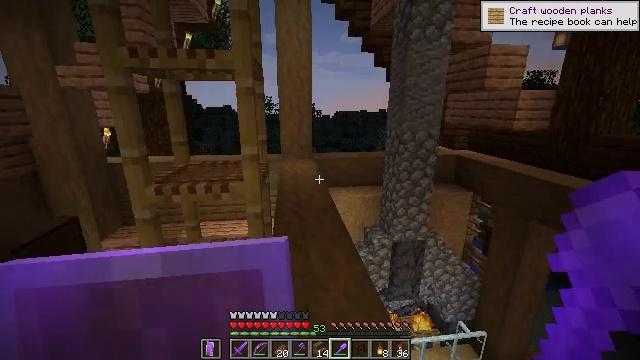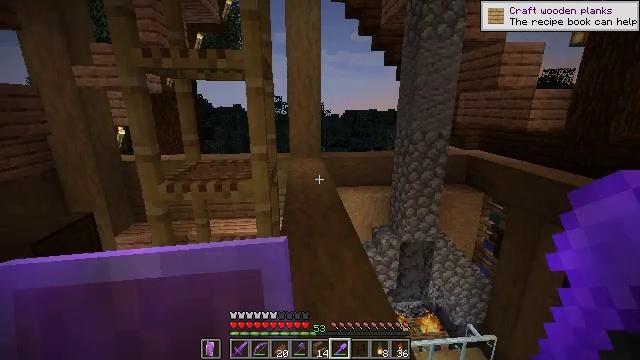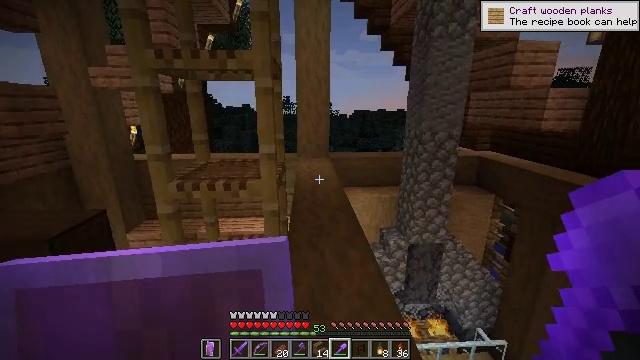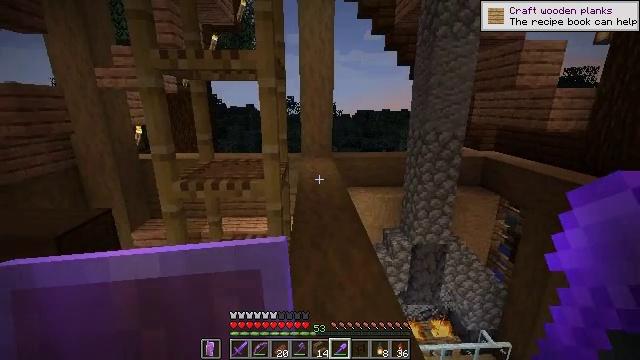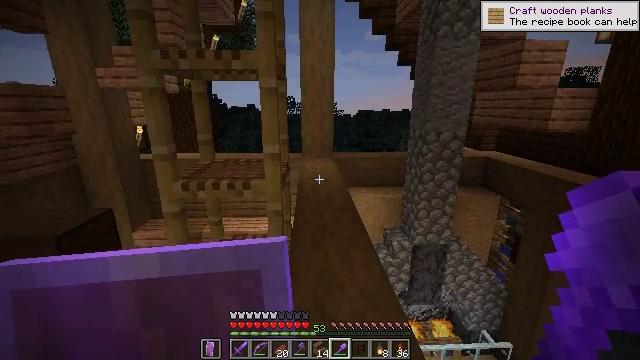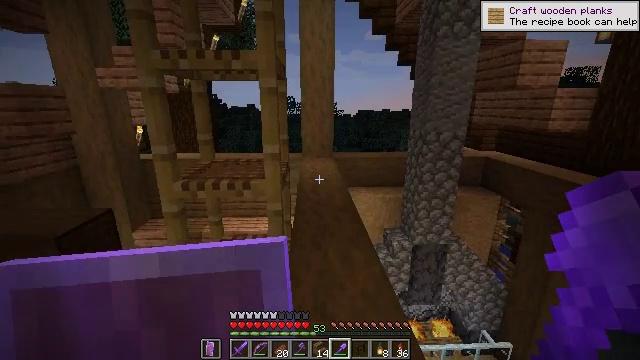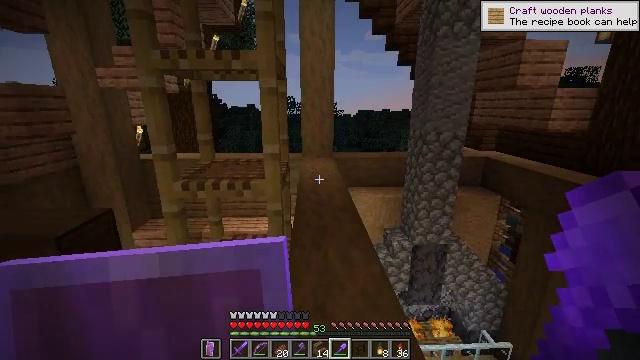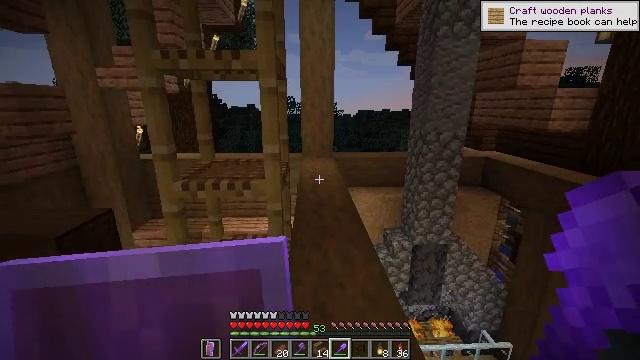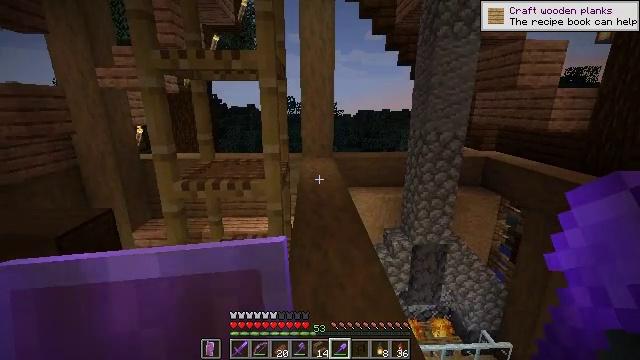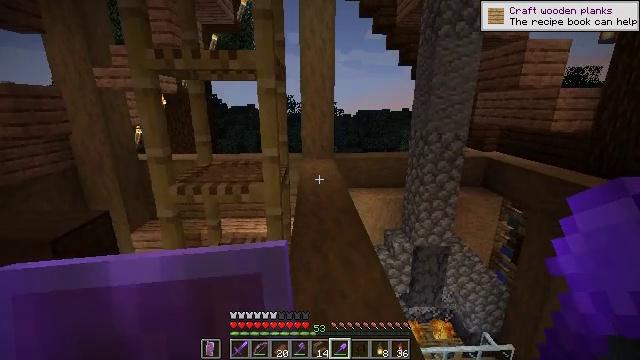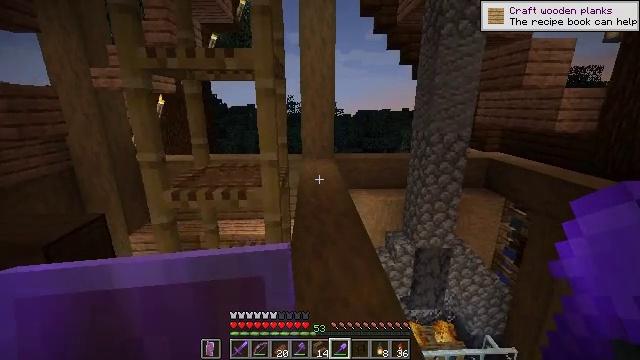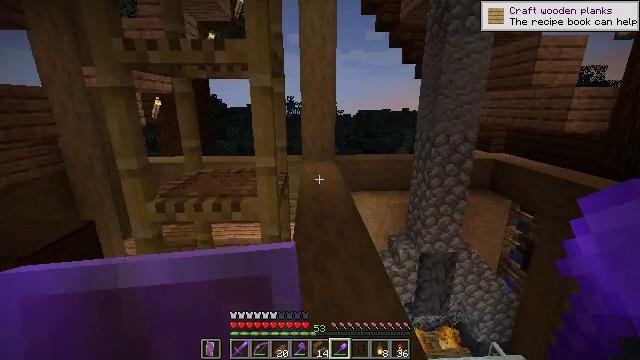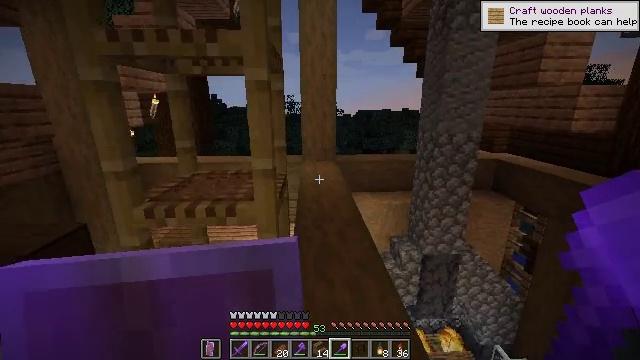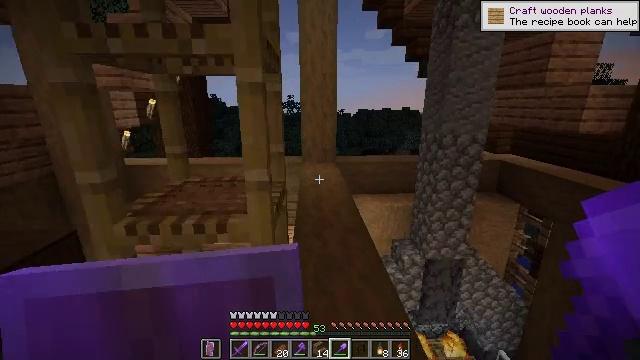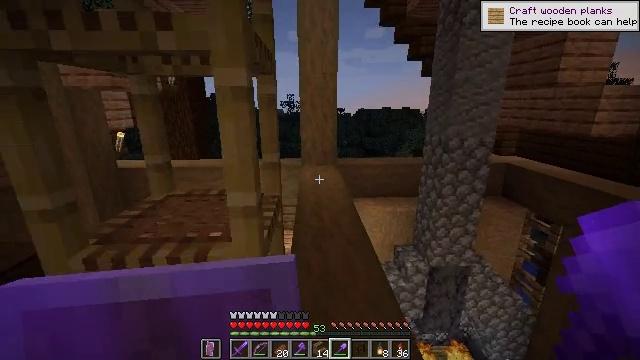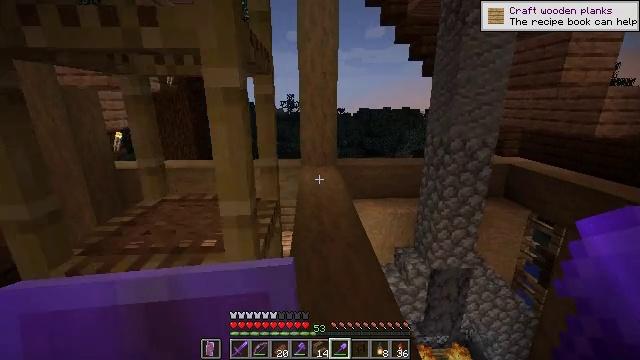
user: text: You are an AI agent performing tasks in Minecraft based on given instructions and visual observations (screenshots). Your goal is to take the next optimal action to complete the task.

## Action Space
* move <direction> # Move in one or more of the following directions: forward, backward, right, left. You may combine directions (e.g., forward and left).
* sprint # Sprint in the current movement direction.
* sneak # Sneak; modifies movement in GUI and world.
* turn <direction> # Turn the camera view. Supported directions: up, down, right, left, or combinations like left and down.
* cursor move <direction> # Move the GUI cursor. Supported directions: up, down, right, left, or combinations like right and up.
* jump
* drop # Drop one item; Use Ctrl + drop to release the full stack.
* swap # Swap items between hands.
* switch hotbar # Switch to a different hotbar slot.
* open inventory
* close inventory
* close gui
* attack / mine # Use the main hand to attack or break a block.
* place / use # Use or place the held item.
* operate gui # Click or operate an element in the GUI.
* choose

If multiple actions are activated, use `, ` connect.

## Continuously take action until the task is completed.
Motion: motion action
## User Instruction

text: Collect the beehive for bees.
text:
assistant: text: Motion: turn left
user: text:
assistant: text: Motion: turn left
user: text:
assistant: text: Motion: no_op
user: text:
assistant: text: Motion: no_op
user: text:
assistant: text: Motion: no_op
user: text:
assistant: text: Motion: no_op
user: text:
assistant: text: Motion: no_op
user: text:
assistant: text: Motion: no_op
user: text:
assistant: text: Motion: move forward
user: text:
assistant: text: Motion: move forward
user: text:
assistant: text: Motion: move forward
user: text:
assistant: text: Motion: move forward
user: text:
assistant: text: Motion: move forward
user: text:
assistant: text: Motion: move forward
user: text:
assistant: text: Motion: move forward
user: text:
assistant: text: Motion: move forward, turn left
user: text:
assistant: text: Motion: move forward, turn left and down
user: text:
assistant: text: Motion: move forward
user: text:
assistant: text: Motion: move forward
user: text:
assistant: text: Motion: move forward, turn left and down
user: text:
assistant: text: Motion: move forward, turn down
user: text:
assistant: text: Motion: move forward, turn down
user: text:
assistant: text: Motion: move forward
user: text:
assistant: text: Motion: move forward
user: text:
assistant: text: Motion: move forward
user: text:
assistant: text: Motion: move forward
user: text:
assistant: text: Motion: move forward
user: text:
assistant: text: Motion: move forward
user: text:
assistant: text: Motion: move forward
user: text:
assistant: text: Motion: move forward